Interaction volume radius: 10 \u00c5
Interaction volume height: 10 \u00c5
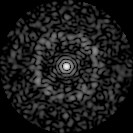
Disorder parameter: 0.7849